Aerial crown-view tile of a tropical tree (Barro Colorado Island, Panama), acquired 20241112:
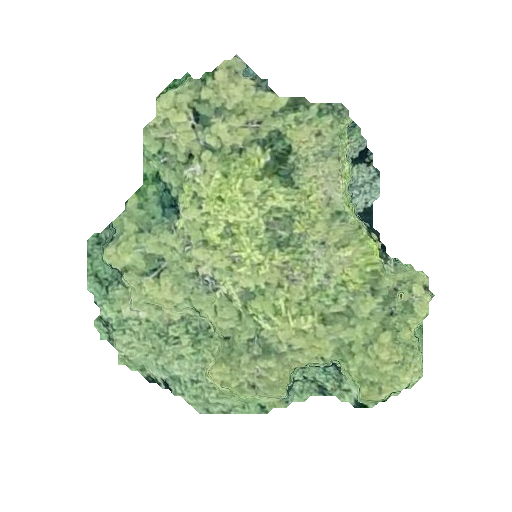
Species: Hura crepitans
GBIF accepted scientific name: Hura crepitans
Crown area: 132.155 m²